Question: '''
drop function if exists counting_friends;
delimiter //
create function counting_friends(id int)
returns int
begin
declare userCount int;
SELECT COUNT(*) as number_of_friends
from user_friend where source_id = id;
return (userCount);
end //
delimiter ;
# check the screenshot
'''

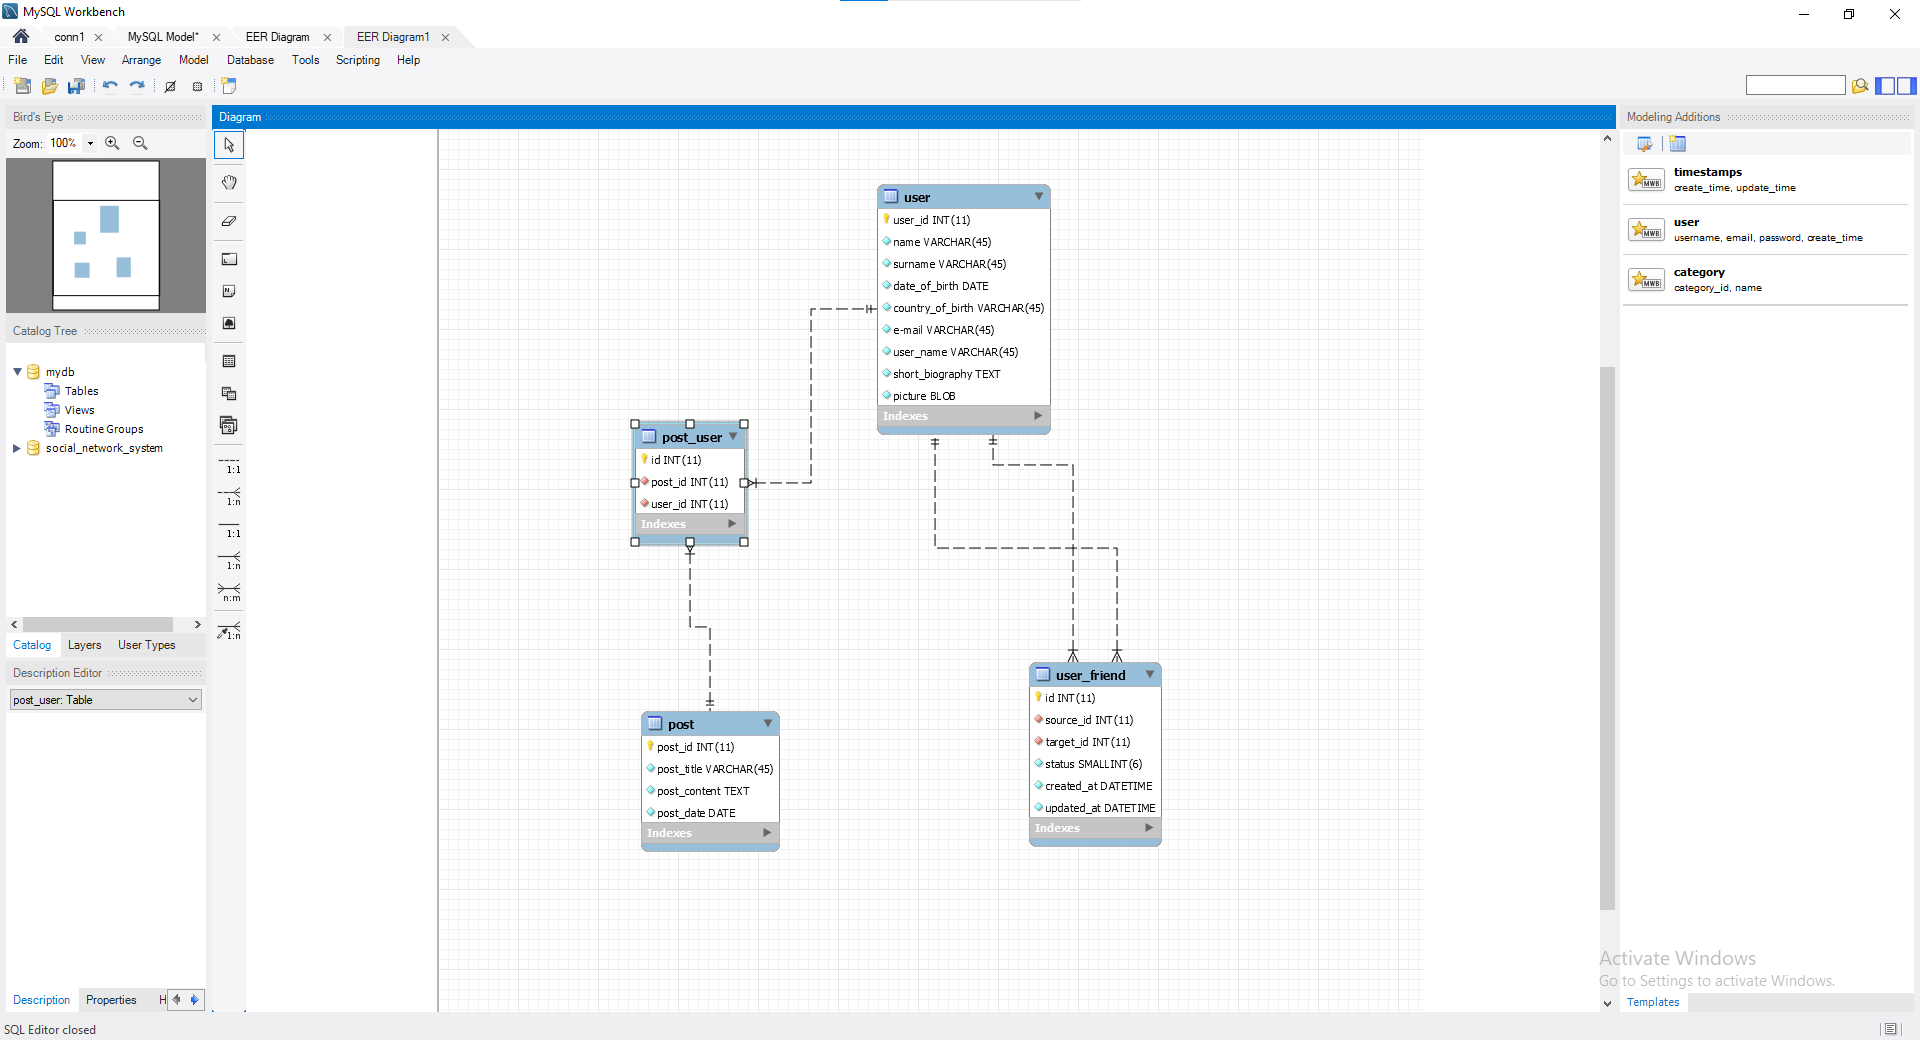
Answer: You are close, need to make the select query populate the variable in the function:
Change the function's query from:
'''
SELECT COUNT(*) as number_of_friends
FROM user_friend WHERE source_id = id;
'''
To:
'''
SELECT COUNT(*) INTO userCount
FROM user_friend WHERE source_id = id;
'''
Then you should be able to do:
'''
SELECT counting_friends(2) AS Friends; -- or however you prefer to use the function call.
'''
Example <URL>